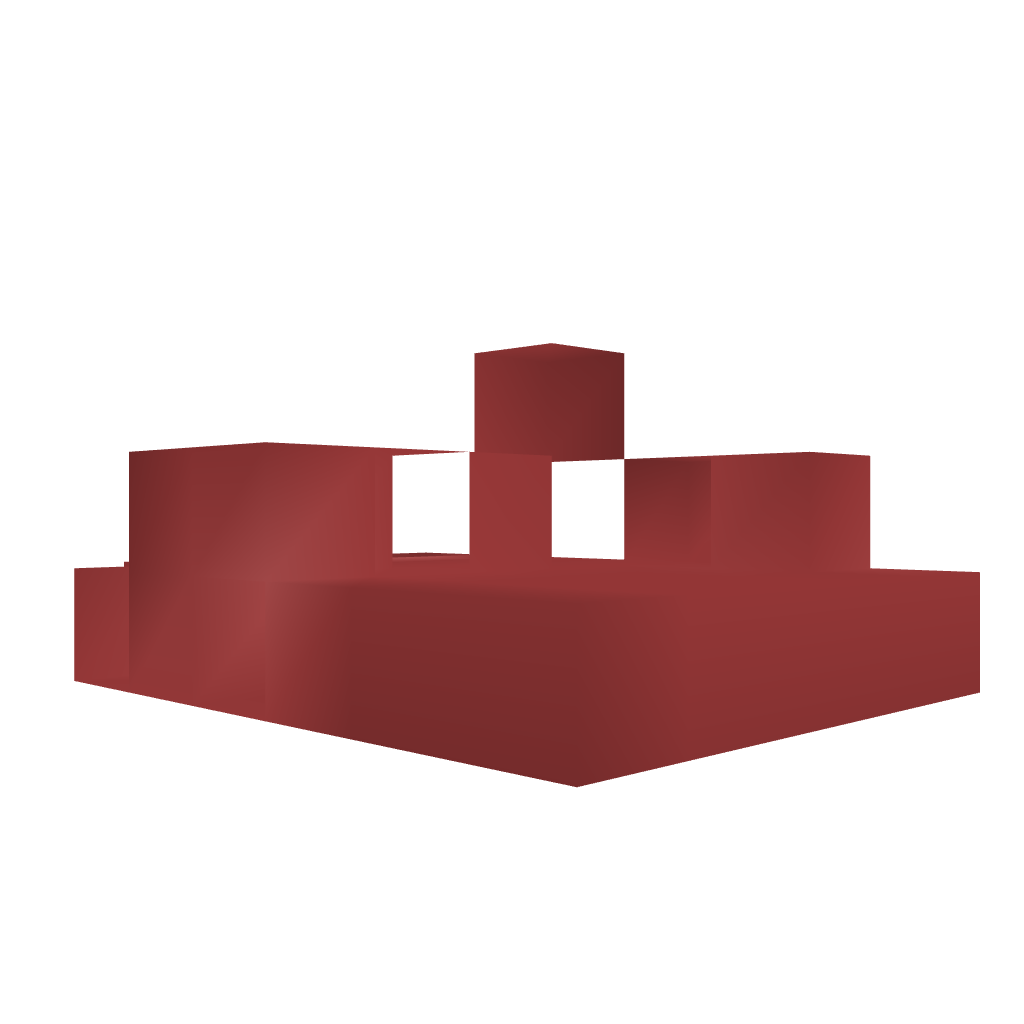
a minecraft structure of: No Daylight Device bad low quality